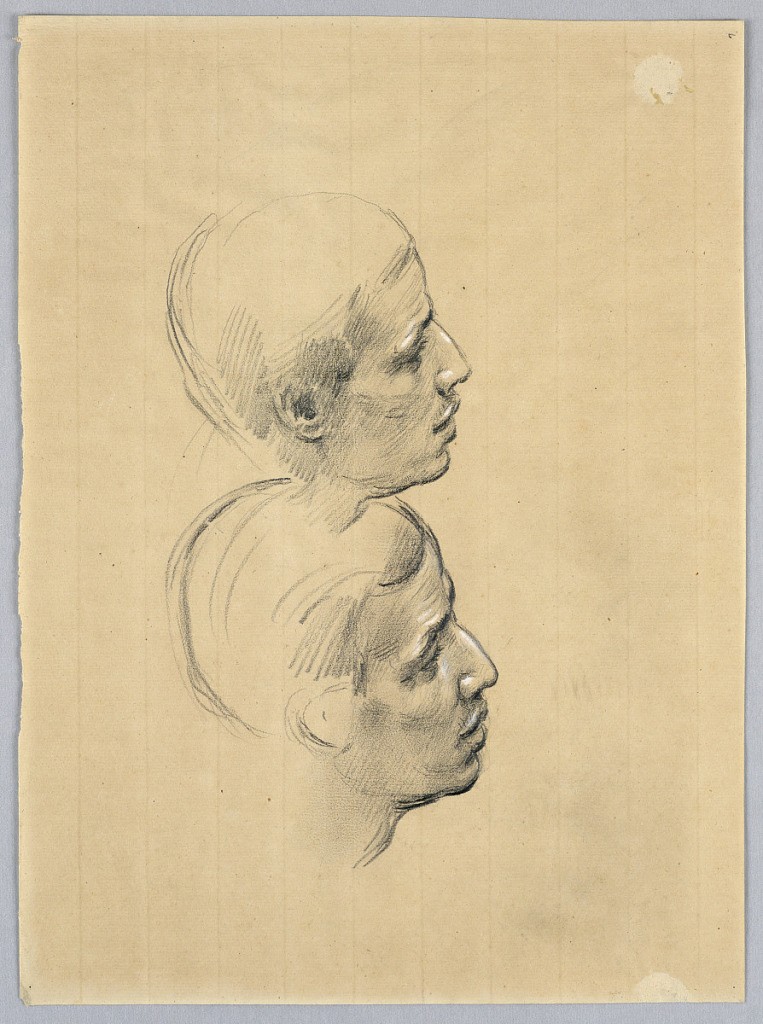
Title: Two Male Heads
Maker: Raimundo de Madrazo, Spanish, 1841–1920
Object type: Drawing
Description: Study of two male heads for the painting The Return of Christopher Columbus to the Spanish Court, currently owned by the Italian Charities of America.